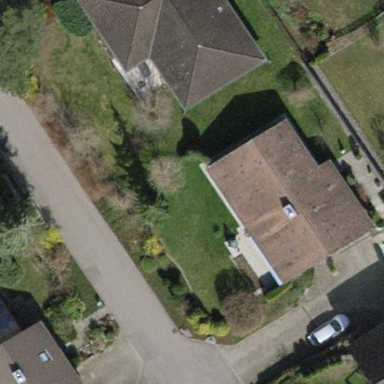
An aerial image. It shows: Detached building with gabled roof.